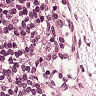
Metastatic tissue present: no